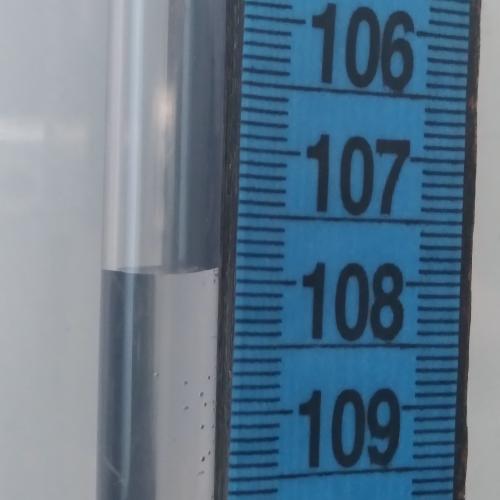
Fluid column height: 107.9 cm